Question: I am creating a multiplayer game with splitted screen.
I start by drawing the first player on the left-hand side (spaceship, fire bombs, stars in the background (scrolling at half speed) and finally the background), then I update the first part of the screen, for the first player. Then I do the same things for the second player, on the other part of the screen.
But most of the images overlap thoughout the two half-screens. (see image below)
So, basically I need to update one part of the screen using 'pygame.display.update()', then the other part.
But the command doesn't work, and updates the entire screen. And everything overlaps.
### I've tried the following:
'pygame.display.update(Rect((pos, 0), size))'
'pygame.display.update(Rect((pos, 0, size[0], size[1])))'
'pygame.display.update((pos, 0, size[0], size[1]))'
'pygame.display.update(pos, 0, size[0], size[1])'
'pygame.display.update((pos, 0), size)'

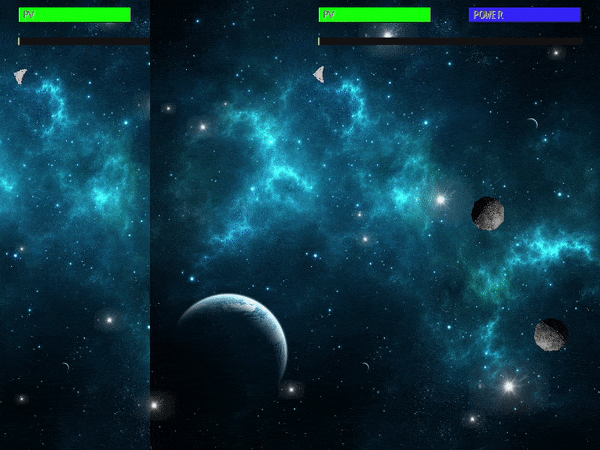
Answer: When you are using 'pygame.display.update()' there are two kinds of an argument, single rect (which defaults to None) and a list of rects. If no argument is passed, it updates the entire surface area - like display.flip() does.
'''
update(rectangle=None) -> None
update(rectangle_list) -> None
'''
To update only specific elements, either create a list of these elements if you want to update the same group at the same time
'''
background_rects = [star_rect, star_rect, star_rect, some_other_rect]
foreground_rects = [player_rect, enemy1_rect, enemy2_rect, bullet1_rect, bullet2_rect]
pygame.display.update(background_rects)
pygame.display.update(foreground_rects)
'''
or call 'update(rect)' multiple times with the individual elements:
'''
pygame.display.update(star1_rect)
pygame.display.update(star2_rect)
pygame.display.update(star3_rect)
pygame.display.update(character_rect)
pygame.display.update(enemy_rect)
'''
Link to the documentation: <URL>
There seems to be some (probably unintended as there is nothing about it in the docs) difference between the handling of pygame 1.9.6 and the 2.0.0.dev branches - below is a <URL> which works with 1.9.6, but not with the 2.0.0. version. In 1.9.6 the difference in updating the display is easily visible. I suggest you install the 1.9.6 version if you need this exact functionality!
In case others want to try their luck, here is the MRE with which I tested:
'''
import pygame
import time
screen = pygame.display.set_mode((720, 480))
rect = pygame.Rect((10, 50), (32, 32))
image = pygame.Surface((32, 32))
image.fill((0,100,0))
rect2 = pygame.Rect((10, 10), (32, 32))
image2 = pygame.Surface((32, 32))
image2.fill((100,100,0))
i = 0
while True:
i += 1
for event in pygame.event.get():
if event.type == pygame.QUIT:
quit()
screen.blit(image, rect)
screen.blit(image2, rect2)
rect.x += 1 # we update the position every cycle
rect2.x += 1 # we update the position every cycle
# but update the rect on screen at different times:
if i < 10:
pygame.display.update() # both
elif i > 50 and i < 75:
pygame.display.update(rect2) # only rect2
elif i >= 100:
pygame.display.update(rect) # only rect
time.sleep(0.1)
'''